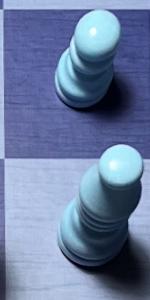
Label: Bishop_White